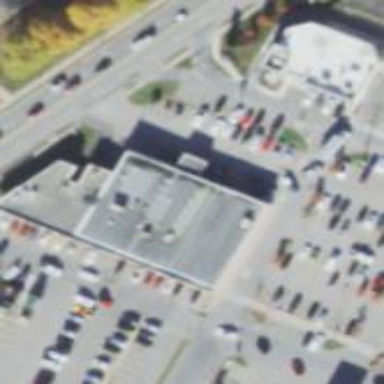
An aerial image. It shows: Retail building painted in red.